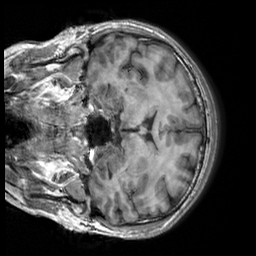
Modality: T1w
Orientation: coronal
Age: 31
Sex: male
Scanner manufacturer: siemens
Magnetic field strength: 3 T
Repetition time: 2.3 s
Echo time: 0.00303 s